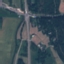
Label: Highway